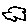
Label: cloud